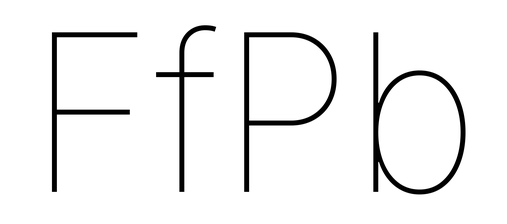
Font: Inter_Thin